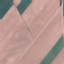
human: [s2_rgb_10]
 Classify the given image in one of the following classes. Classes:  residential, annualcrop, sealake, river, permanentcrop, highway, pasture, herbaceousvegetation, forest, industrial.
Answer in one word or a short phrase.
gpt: AnnualCrop